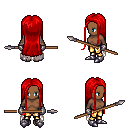
a pixel art fantasy rpg character, female body template, human, dark skin, gray tattered cape, gold greaves, red extra-long hairstyle, metal gloves, metal boots, spear, four views (front, back, left, right), 2x2 character sprite sheet, small pixel art, hard edges, no anti-aliasing